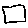
Label: square